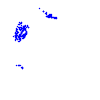
Particle: pion